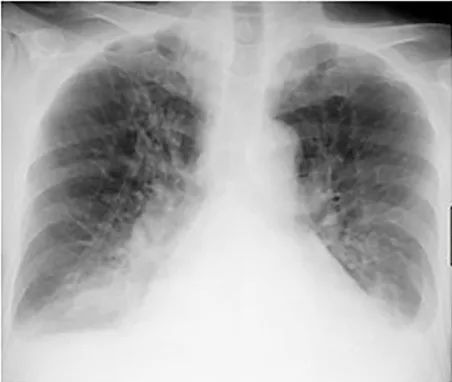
(A) In chest X-ray, permeability was reduced in bilateral lower lung field and butterfly shadow was observed. Cardio-thoracic ratio (CTR) was 59.8% and both costophrenic angles (CPA) were blunt.
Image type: radiology (x_ray)